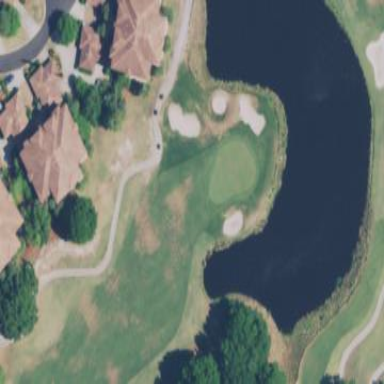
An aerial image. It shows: Water hazard in golf course. The hazard is natural water feature.